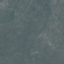
Label: HerbaceousVegetation